Question: I would expect this to be trivial but I can't get it to work.
I want to send a forged ARP using scapy in Python but I need to spoof the source MAC address as well in this scenario (vmac, vip, rip are all valid values)
'''
op = 1
who_has_router = Ether(src=vmac)/ARP(op=op,psrc=vip,pdst=rip,hwsrc=vmac)
send(who_has_router)
'''
The above appears as a malformed packet in Wireshark and is ignored by everyone on the network.
If I remove the 'Ether()' layer it works fine (but then it doesn't spoof the source mac so isn't good enough in this case):
'''
# This works exactly as expected
op = 1
who_has_router = ARP(op=op,psrc=vip,pdst=rip,hwsrc=vmac)
send(who_has_router)
'''
How can I add the 'Ether()' layer in Python/scapy without causing a malformed packet?

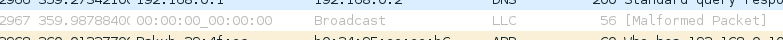
Answer: The 'send' function is used to send packets in layer 3, while your packet is a layer 2 one. You should use the 'sendp' function.
See <URL> for further information:
> The 'send()' function will send packets at layer 3. That is to say it will handle routing and layer 2 for you. The 'sendp()' function will work at layer 2. It's up to you to choose the right interface and the right link layer protocol.
The <URL> states this as well:
> 'send(pkts, inter=0, loop=0, verbose=None)'> Send packets at layer 3, using the 'conf.L3socket' supersocket.'sendp(pkts, inter=0, loop=0, iface=None, iface hint=None, verbose=None)'> Send packets at layer 2 using the conf.L2socket supersocket.